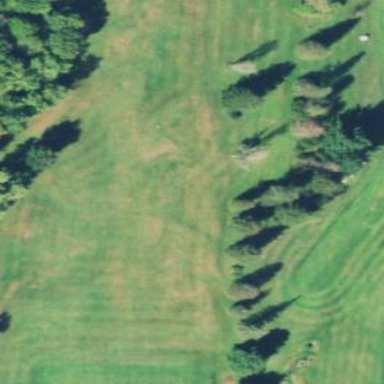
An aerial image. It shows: Grassy area designated as driving range for golf.